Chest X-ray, PA view. Patient: 55 years old, sex F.
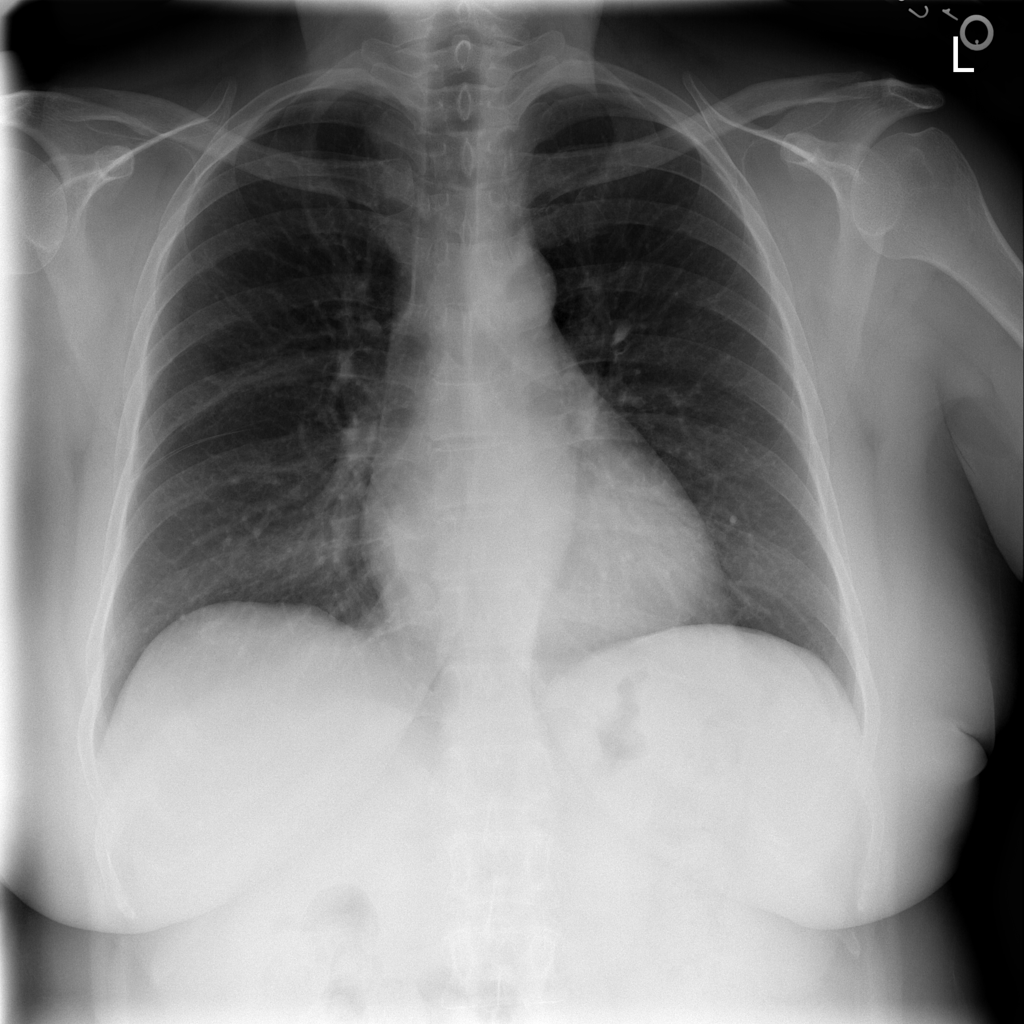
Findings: No Finding